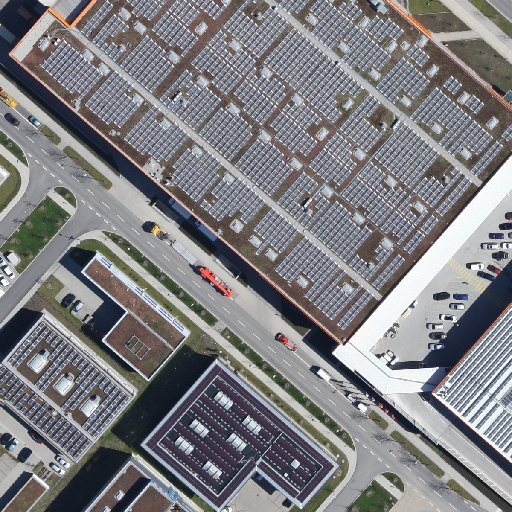
Referring expression: trailer